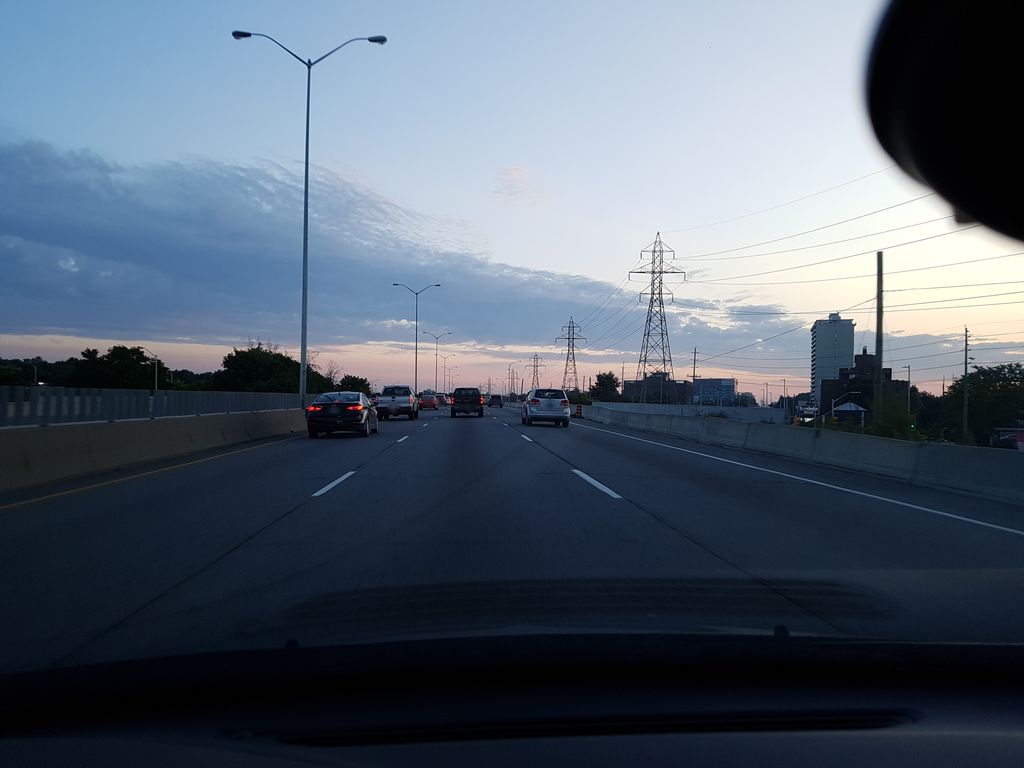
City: ottawa-gatineau